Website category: jobs
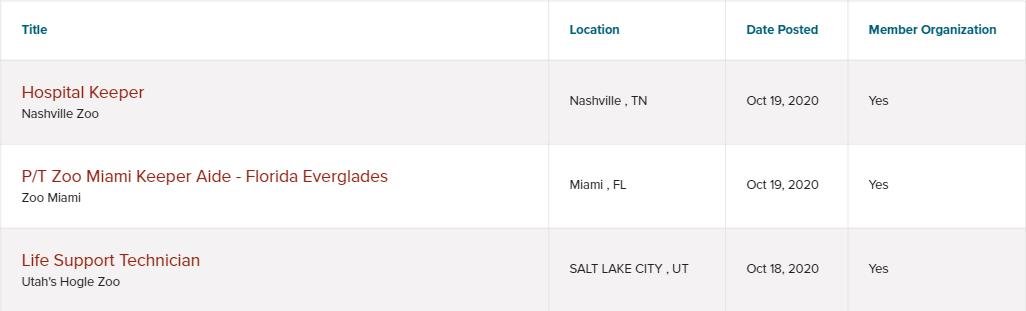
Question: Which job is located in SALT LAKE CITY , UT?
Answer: Life Support Technician

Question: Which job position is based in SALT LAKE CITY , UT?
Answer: Life Support Technician

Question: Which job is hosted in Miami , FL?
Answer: P/T Zoo Miami Keeper Aide - Florida Everglades

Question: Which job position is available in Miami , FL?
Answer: P/T Zoo Miami Keeper Aide - Florida Everglades

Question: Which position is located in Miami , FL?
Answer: P/T Zoo Miami Keeper Aide - Florida Everglades

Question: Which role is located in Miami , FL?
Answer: P/T Zoo Miami Keeper Aide - Florida Everglades

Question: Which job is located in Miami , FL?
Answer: P/T Zoo Miami Keeper Aide - Florida Everglades

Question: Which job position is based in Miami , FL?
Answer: P/T Zoo Miami Keeper Aide - Florida Everglades

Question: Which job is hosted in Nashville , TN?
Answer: Hospital Keeper

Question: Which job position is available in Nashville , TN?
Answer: Hospital Keeper

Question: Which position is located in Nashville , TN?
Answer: Hospital Keeper

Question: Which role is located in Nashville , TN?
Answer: Hospital Keeper

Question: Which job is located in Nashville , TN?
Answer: Hospital Keeper

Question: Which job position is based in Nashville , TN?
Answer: Hospital Keeper